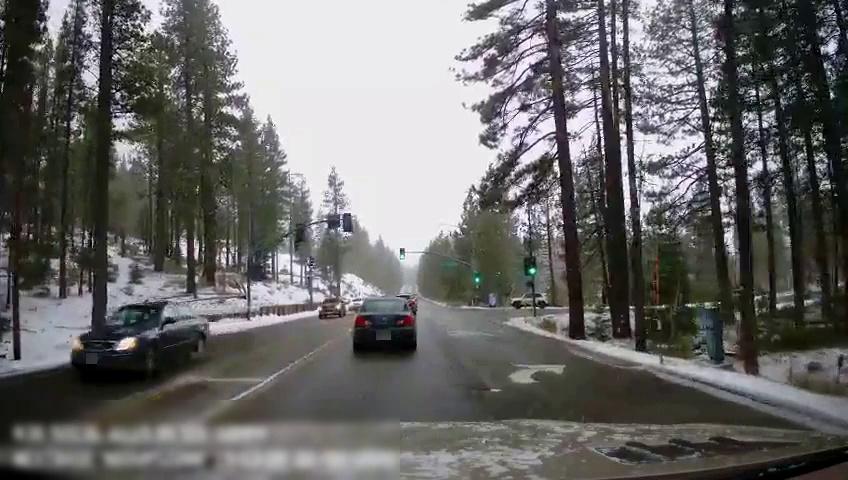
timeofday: Day
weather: Snowy
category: Drivable Space
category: Vehicles | Car
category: Vehicles | Car
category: Vehicles | SUV
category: Vehicles | SUV
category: Vehicles | Car
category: Vehicles | Car
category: Lanes | Opposite Lane
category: Lanes | Opposite Lane
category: Traffic | Lights
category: Traffic | Lights
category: Traffic | Lights
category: Traffic | Lights
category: Traffic | Lights
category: Traffic | Lights